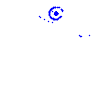
Particle: electron